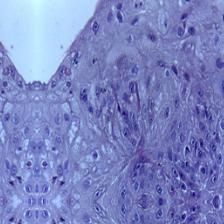
Diagnosis: OSCC